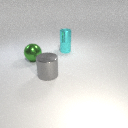
large gray metal cylinder to the left of small cyan rubber cylinder